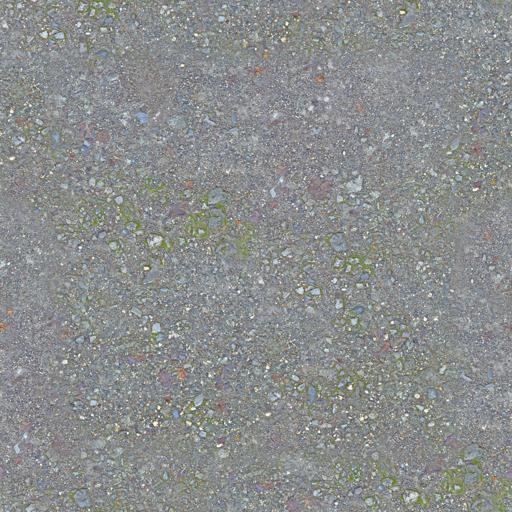
Tags: bed ground pebble pebbles river stone